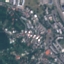
Land use / land cover class: Residential